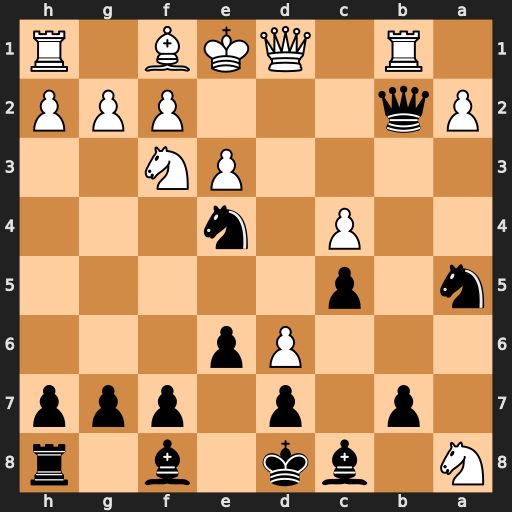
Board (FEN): N1bk1b1r/1p1p1ppp/3Pp3/n1p5/2P1n3/4PN2/Pq3PPP/1R1QKB1R
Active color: b
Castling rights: K
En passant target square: -
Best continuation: Qxf2#